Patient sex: M
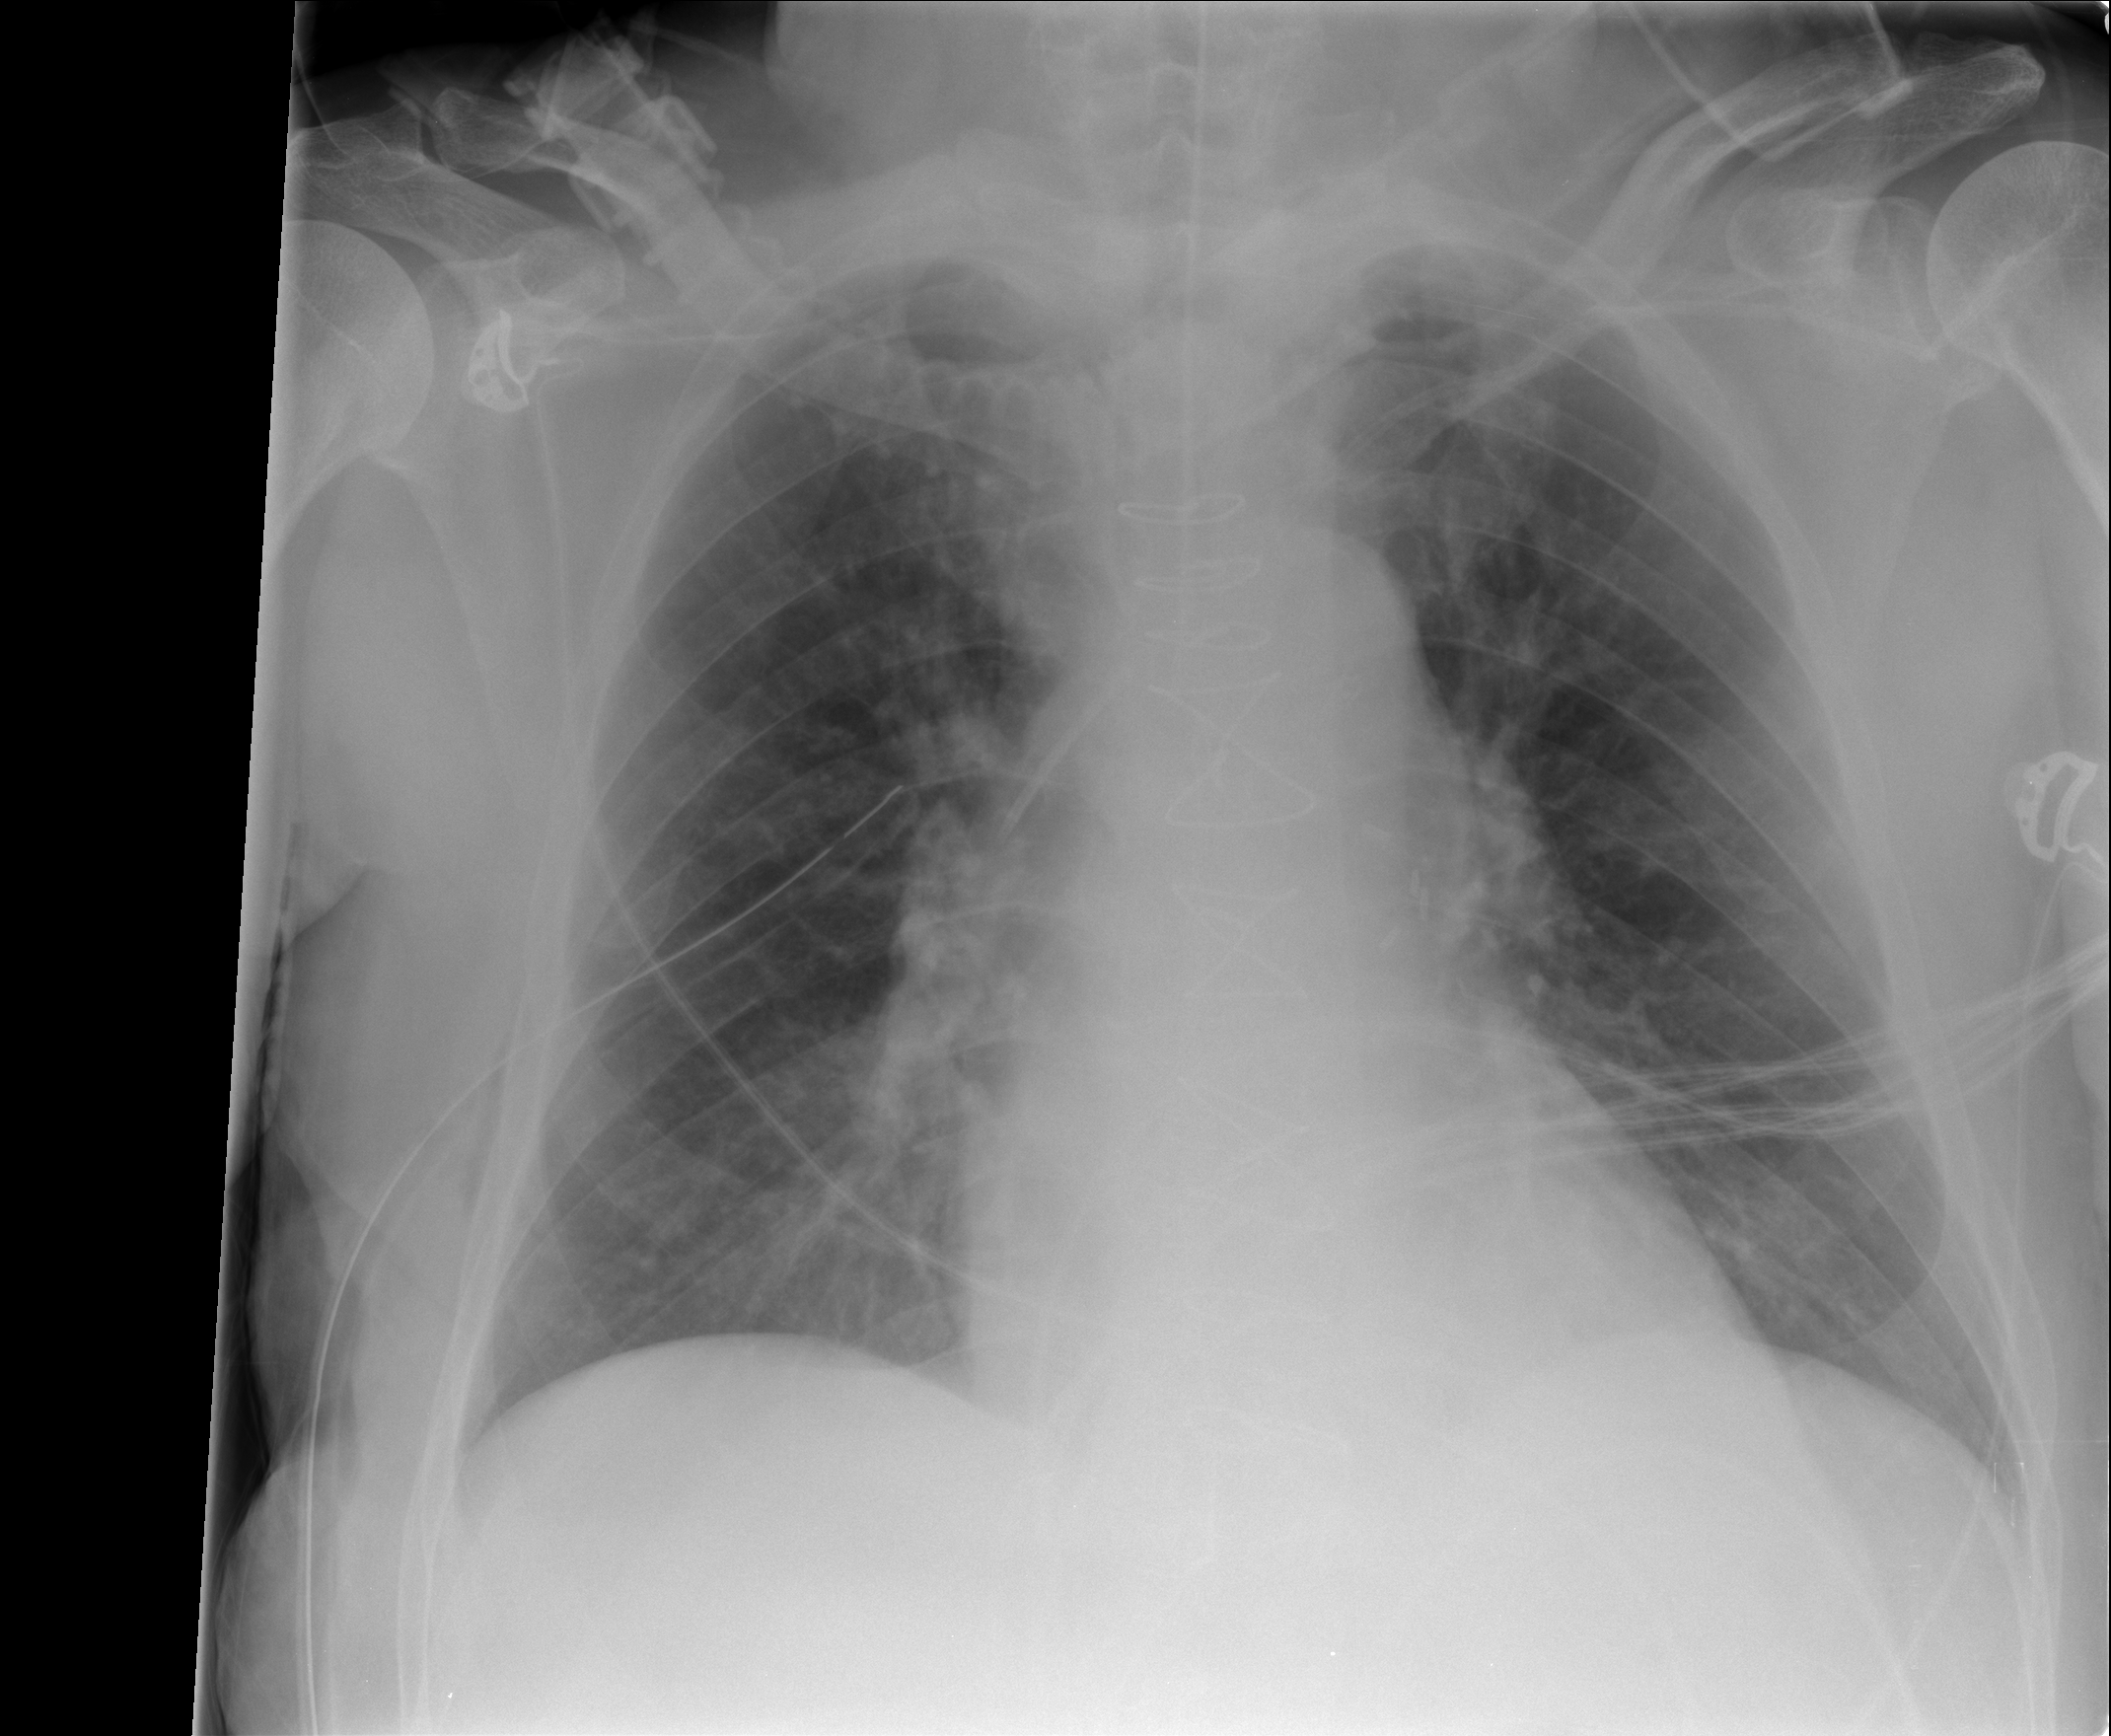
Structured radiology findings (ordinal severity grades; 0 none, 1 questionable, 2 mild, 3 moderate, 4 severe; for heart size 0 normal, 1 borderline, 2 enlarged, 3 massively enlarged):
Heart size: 0
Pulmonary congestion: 1
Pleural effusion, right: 0
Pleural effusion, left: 0
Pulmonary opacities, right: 0
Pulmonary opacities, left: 0
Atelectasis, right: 0
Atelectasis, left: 0